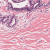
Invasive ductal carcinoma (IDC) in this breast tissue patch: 0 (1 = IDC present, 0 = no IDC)